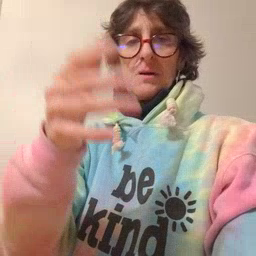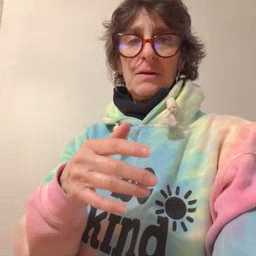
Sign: grandpa